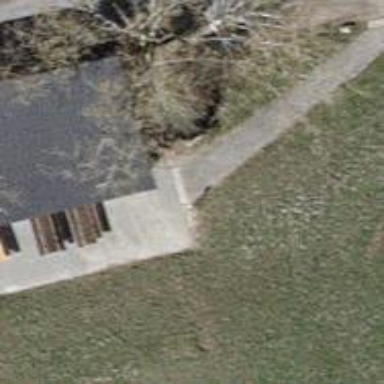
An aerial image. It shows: Paved path.